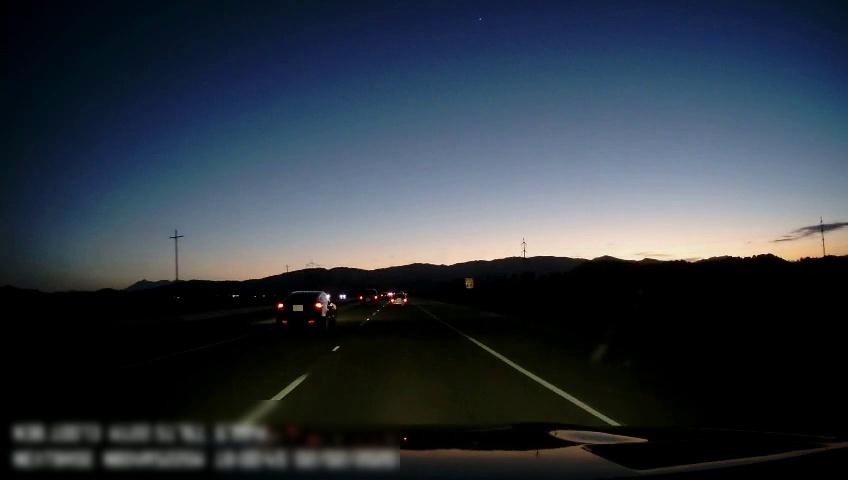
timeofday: Dusk/Dawn/Twilight
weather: Sunny
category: Drivable Space
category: Vehicles | Car
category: Vehicles | Car
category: Vehicles | Car
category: Lanes | Current Lane
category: Lanes | Current Lane
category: Lanes | Alternate Lane
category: Traffic | Signs